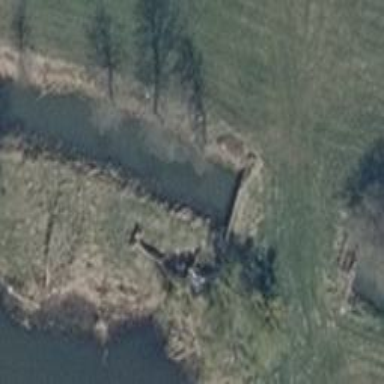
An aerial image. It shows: Culvert tunnel.